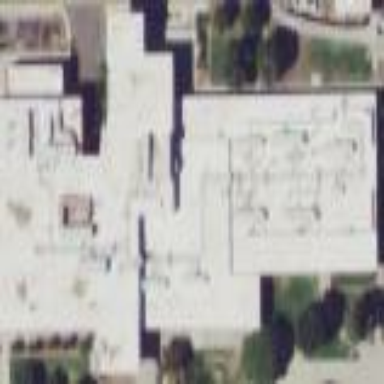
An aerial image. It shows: School building.